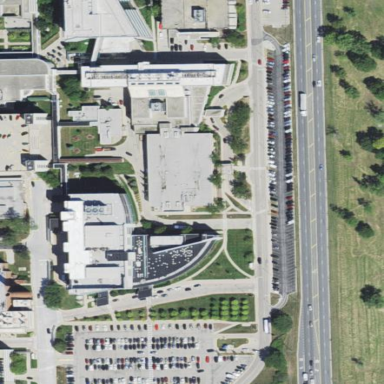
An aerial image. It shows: Healthcare clinic within hospital building.